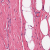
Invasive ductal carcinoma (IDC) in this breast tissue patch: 0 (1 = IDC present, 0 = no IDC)